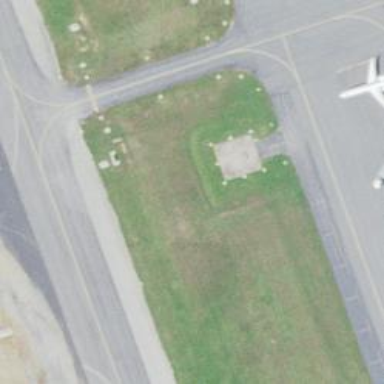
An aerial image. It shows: Image of helipad at airport.